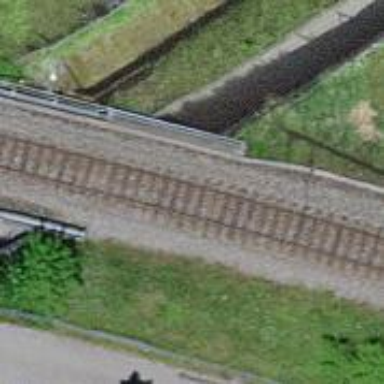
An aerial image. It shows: Railway bridge with electrified tracks and single rail.